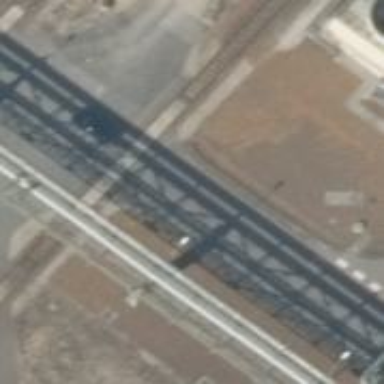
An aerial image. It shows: Railway level crossing.